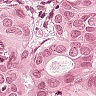
Metastatic tissue present: yes